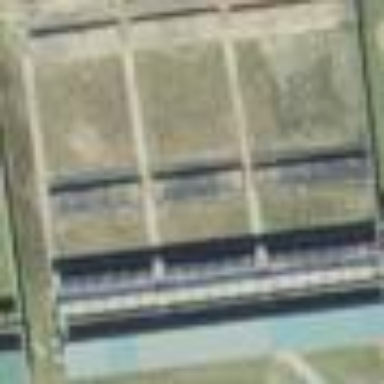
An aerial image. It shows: Shooting range on leisure land pitch.